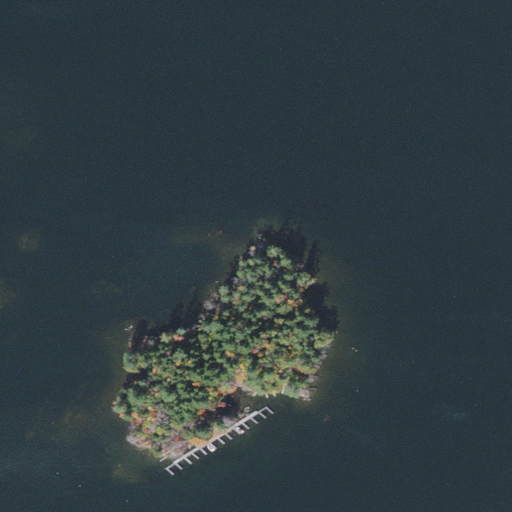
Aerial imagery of island in New Hampshire named Chocorua Island containing open water, evergreen forest, herbaceous wetlands, and grassland